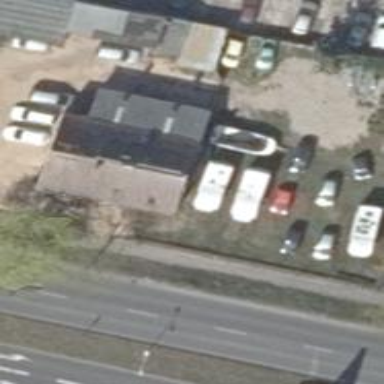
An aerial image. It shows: Detached building with gabled roof.